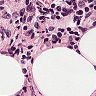
Metastatic tissue present: no